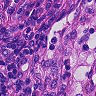
Metastatic tissue present: no